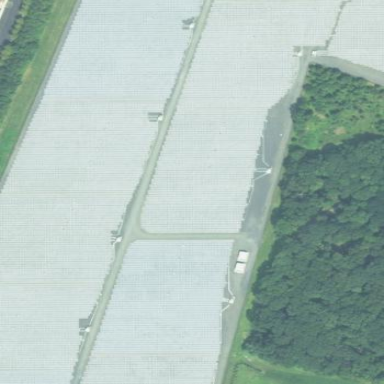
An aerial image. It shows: Solar power plant utilizing photovoltaic technology to produce electricity.